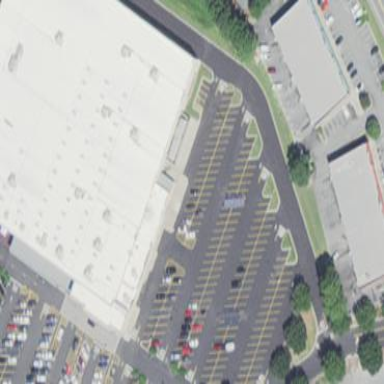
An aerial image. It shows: Wholesale shop within building.